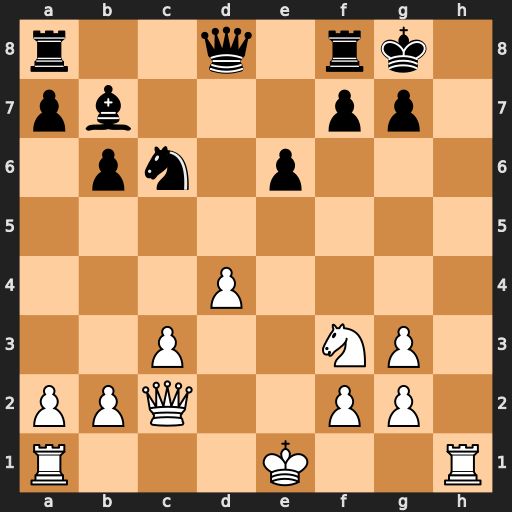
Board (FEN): r2q1rk1/pb3pp1/1pn1p3/8/3P4/2P2NP1/PPQ2PP1/R3K2R
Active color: w
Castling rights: KQ
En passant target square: -
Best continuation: Qh7#